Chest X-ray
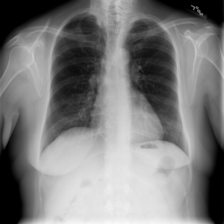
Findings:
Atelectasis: negative
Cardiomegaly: negative
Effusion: negative
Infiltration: negative
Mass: negative
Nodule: negative
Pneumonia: negative
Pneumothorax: negative
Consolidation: negative
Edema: negative
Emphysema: negative
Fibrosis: negative
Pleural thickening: negative
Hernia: negative